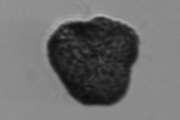
Label: pollen